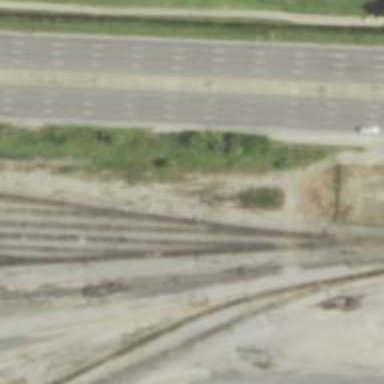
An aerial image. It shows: Railway yard in service.